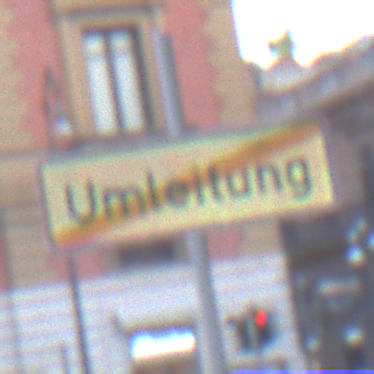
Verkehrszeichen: EndeDerUmleitungsankuendigung
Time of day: SunriseSunset
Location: Outdoor (Urban)
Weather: PartlyCloudy
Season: NotSpecified
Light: Natural